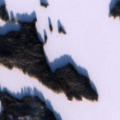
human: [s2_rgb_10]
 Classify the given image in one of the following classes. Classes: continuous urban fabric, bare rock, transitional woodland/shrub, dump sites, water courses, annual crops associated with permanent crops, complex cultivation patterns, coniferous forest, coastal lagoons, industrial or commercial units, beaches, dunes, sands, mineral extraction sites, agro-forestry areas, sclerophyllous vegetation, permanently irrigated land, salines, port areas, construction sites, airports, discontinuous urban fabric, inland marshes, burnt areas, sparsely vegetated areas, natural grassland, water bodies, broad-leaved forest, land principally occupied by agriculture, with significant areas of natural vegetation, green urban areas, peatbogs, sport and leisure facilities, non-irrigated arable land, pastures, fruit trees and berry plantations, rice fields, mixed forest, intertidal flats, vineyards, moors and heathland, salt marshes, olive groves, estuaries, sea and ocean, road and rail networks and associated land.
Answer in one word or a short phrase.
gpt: coniferous forest, mixed forest, water bodies